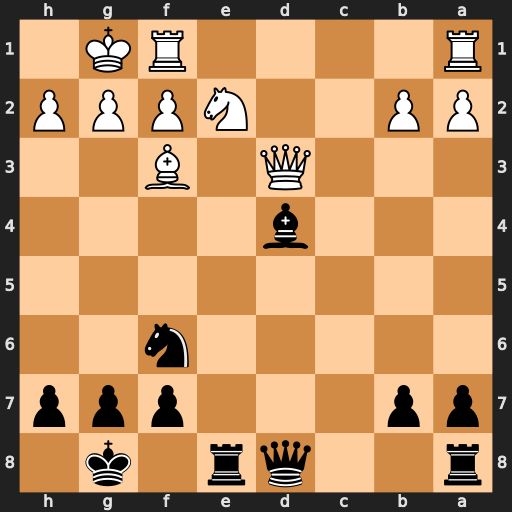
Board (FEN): r2qr1k1/pp3ppp/5n2/8/3b4/3Q1B2/PP2NPPP/R4RK1
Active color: b
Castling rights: -
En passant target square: -
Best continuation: Bxf2+ Rxf2 Qxd3